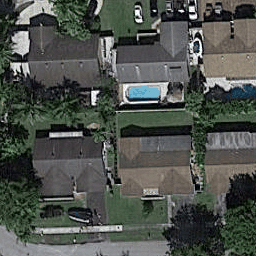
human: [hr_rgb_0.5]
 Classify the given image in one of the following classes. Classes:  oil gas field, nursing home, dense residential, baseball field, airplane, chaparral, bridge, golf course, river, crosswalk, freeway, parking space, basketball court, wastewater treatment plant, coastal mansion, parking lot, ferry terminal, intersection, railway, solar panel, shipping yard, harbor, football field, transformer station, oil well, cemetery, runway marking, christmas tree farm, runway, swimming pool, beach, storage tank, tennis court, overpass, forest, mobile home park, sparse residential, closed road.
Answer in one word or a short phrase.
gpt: dense residential